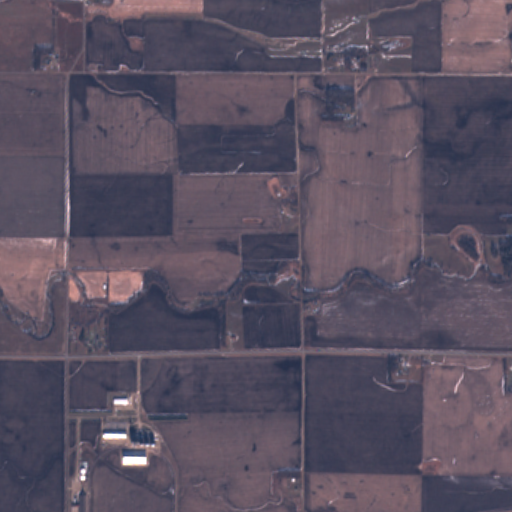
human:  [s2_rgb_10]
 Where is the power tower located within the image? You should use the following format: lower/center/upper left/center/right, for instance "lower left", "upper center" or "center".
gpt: The power tower is located in the upper of the image.
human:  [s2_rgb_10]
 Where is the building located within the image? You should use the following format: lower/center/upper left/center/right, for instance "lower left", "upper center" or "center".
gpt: The building is located in the lower left of the image.
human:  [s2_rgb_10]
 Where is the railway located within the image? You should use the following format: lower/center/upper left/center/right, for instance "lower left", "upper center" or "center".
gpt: The railway is located in the lower of the image.
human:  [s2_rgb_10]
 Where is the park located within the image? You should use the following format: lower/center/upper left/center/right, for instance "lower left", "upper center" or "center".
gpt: There is no park in the image.